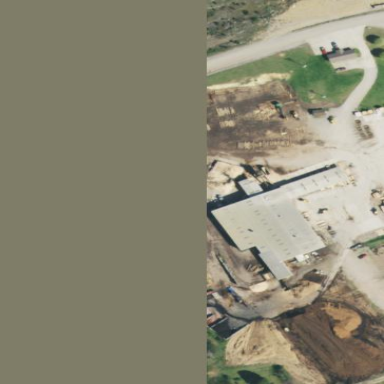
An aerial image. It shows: Sawmill building.